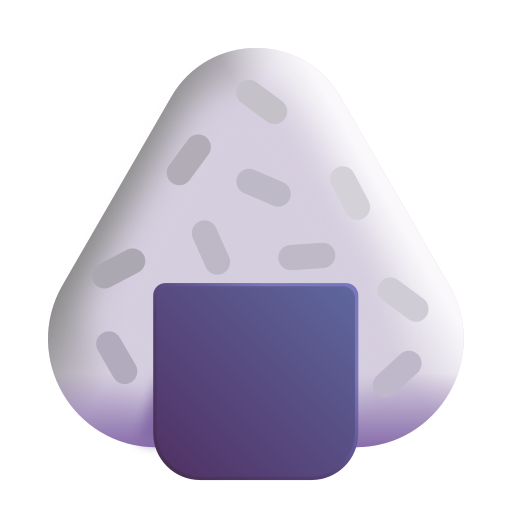
rice ball color